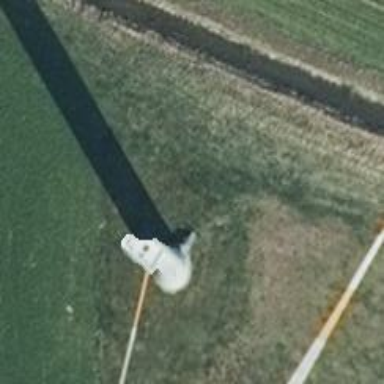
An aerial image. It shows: Wind power generator employing wind turbines.